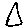
Label: triangle